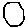
Label: hexagon